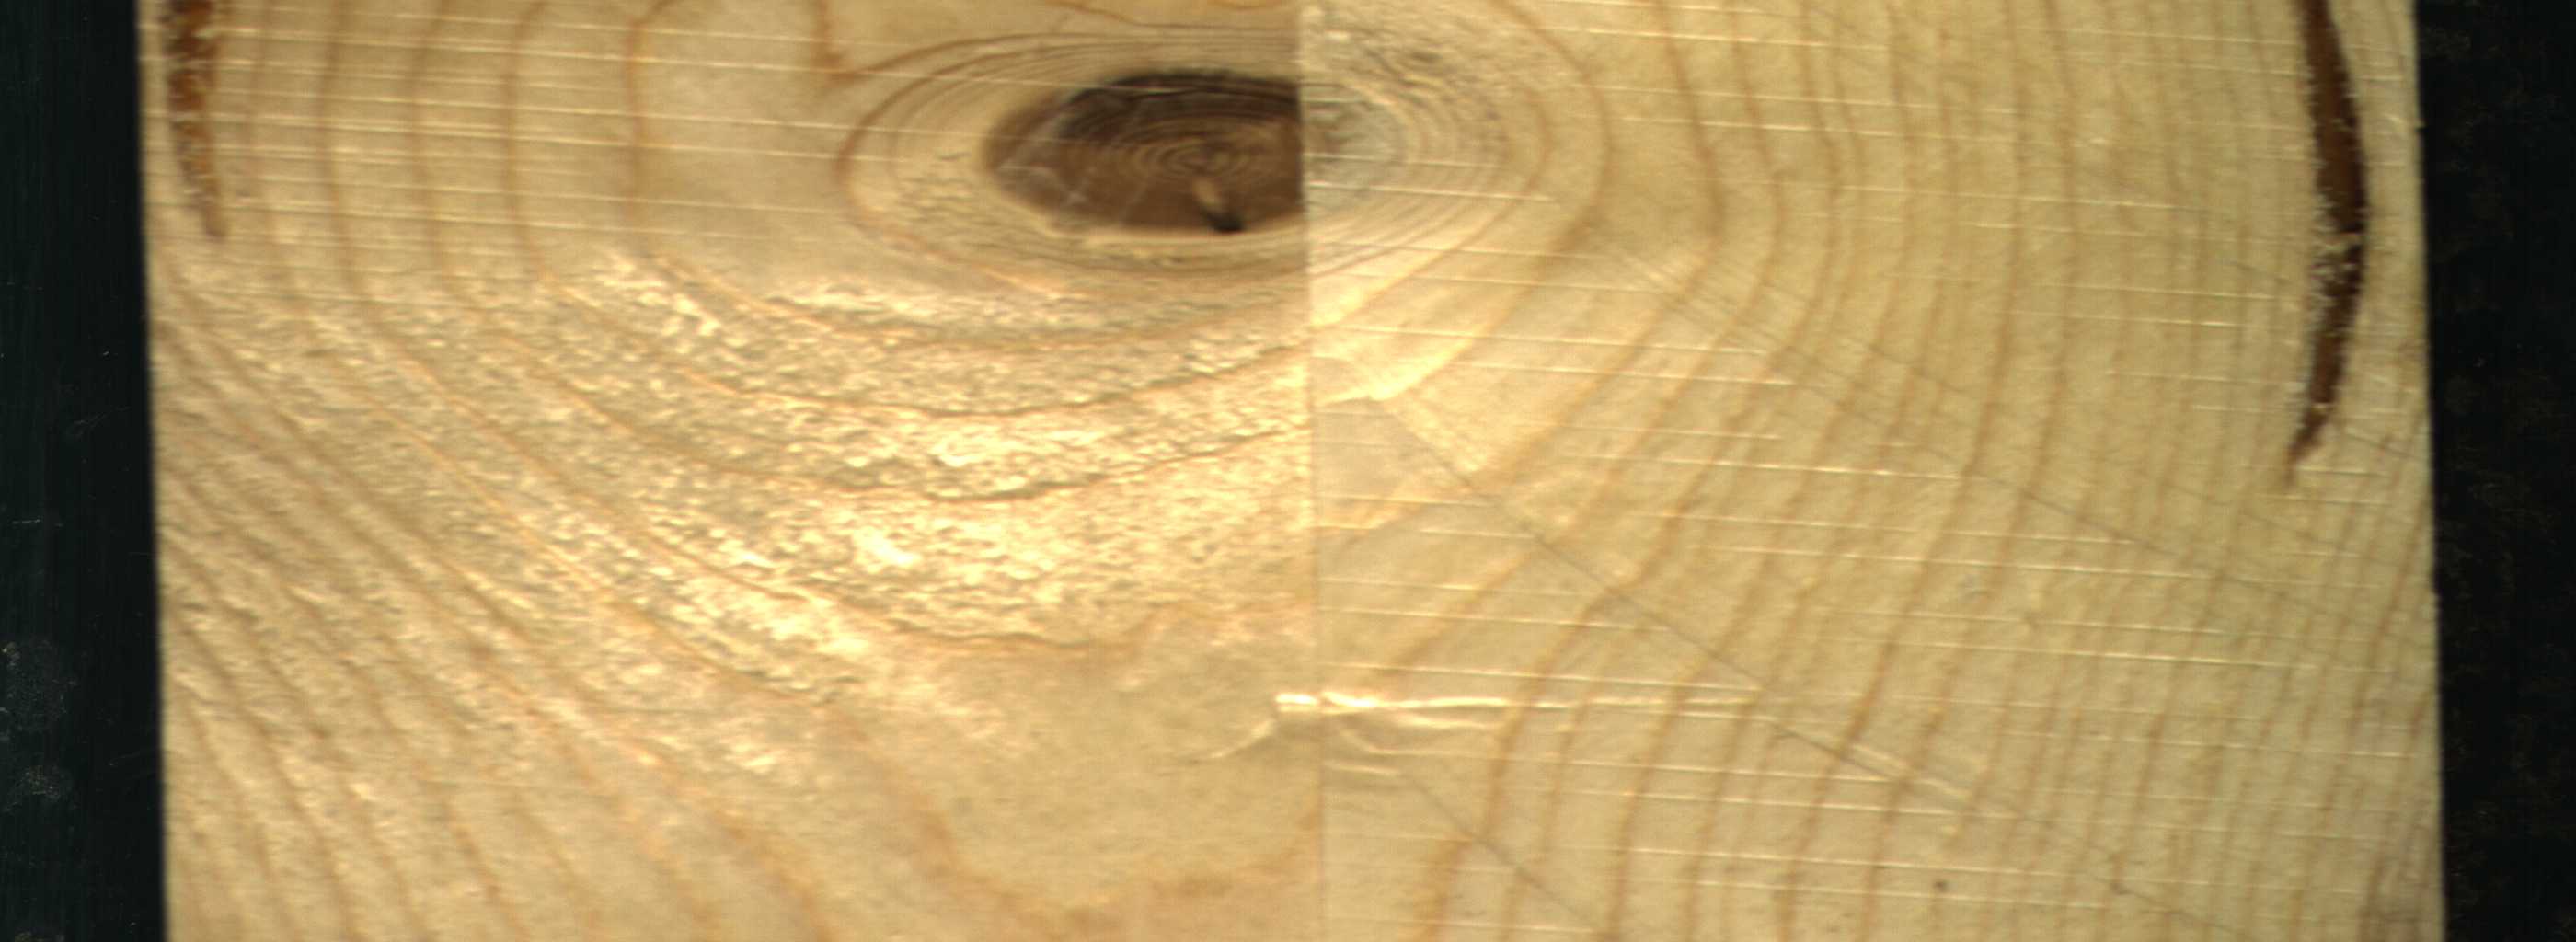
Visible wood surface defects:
resin
resin
Dead_Knot